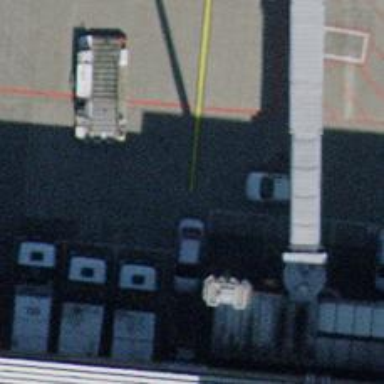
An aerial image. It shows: Airport parking position.